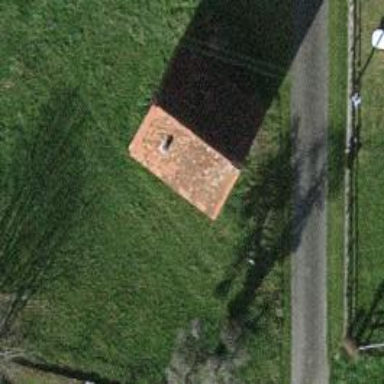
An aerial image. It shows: Farm building.